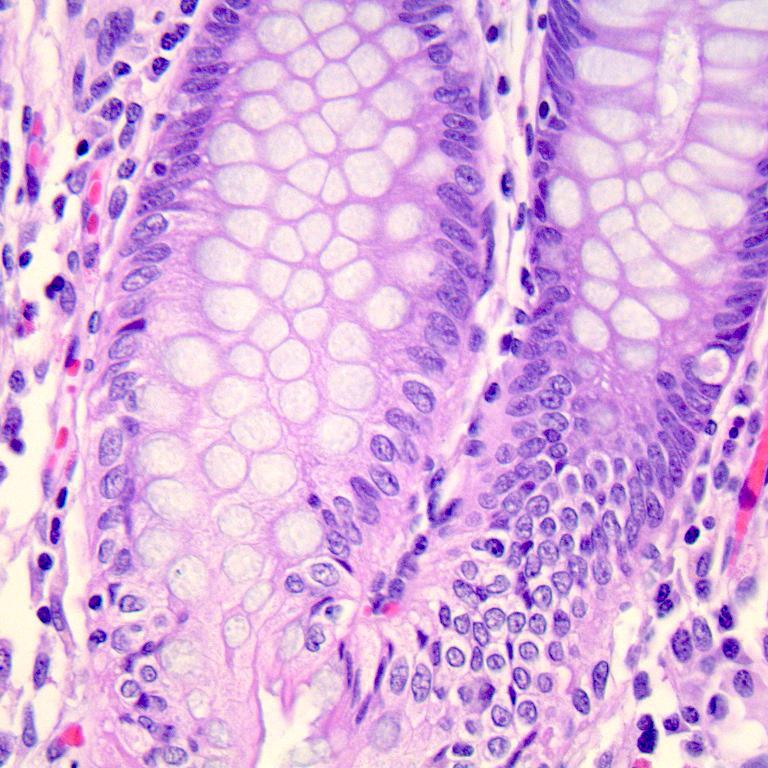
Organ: colon
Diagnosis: benign